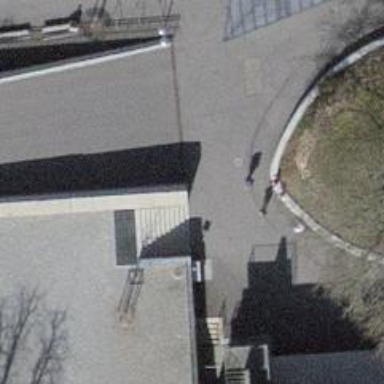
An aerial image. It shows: Set of concrete steps.